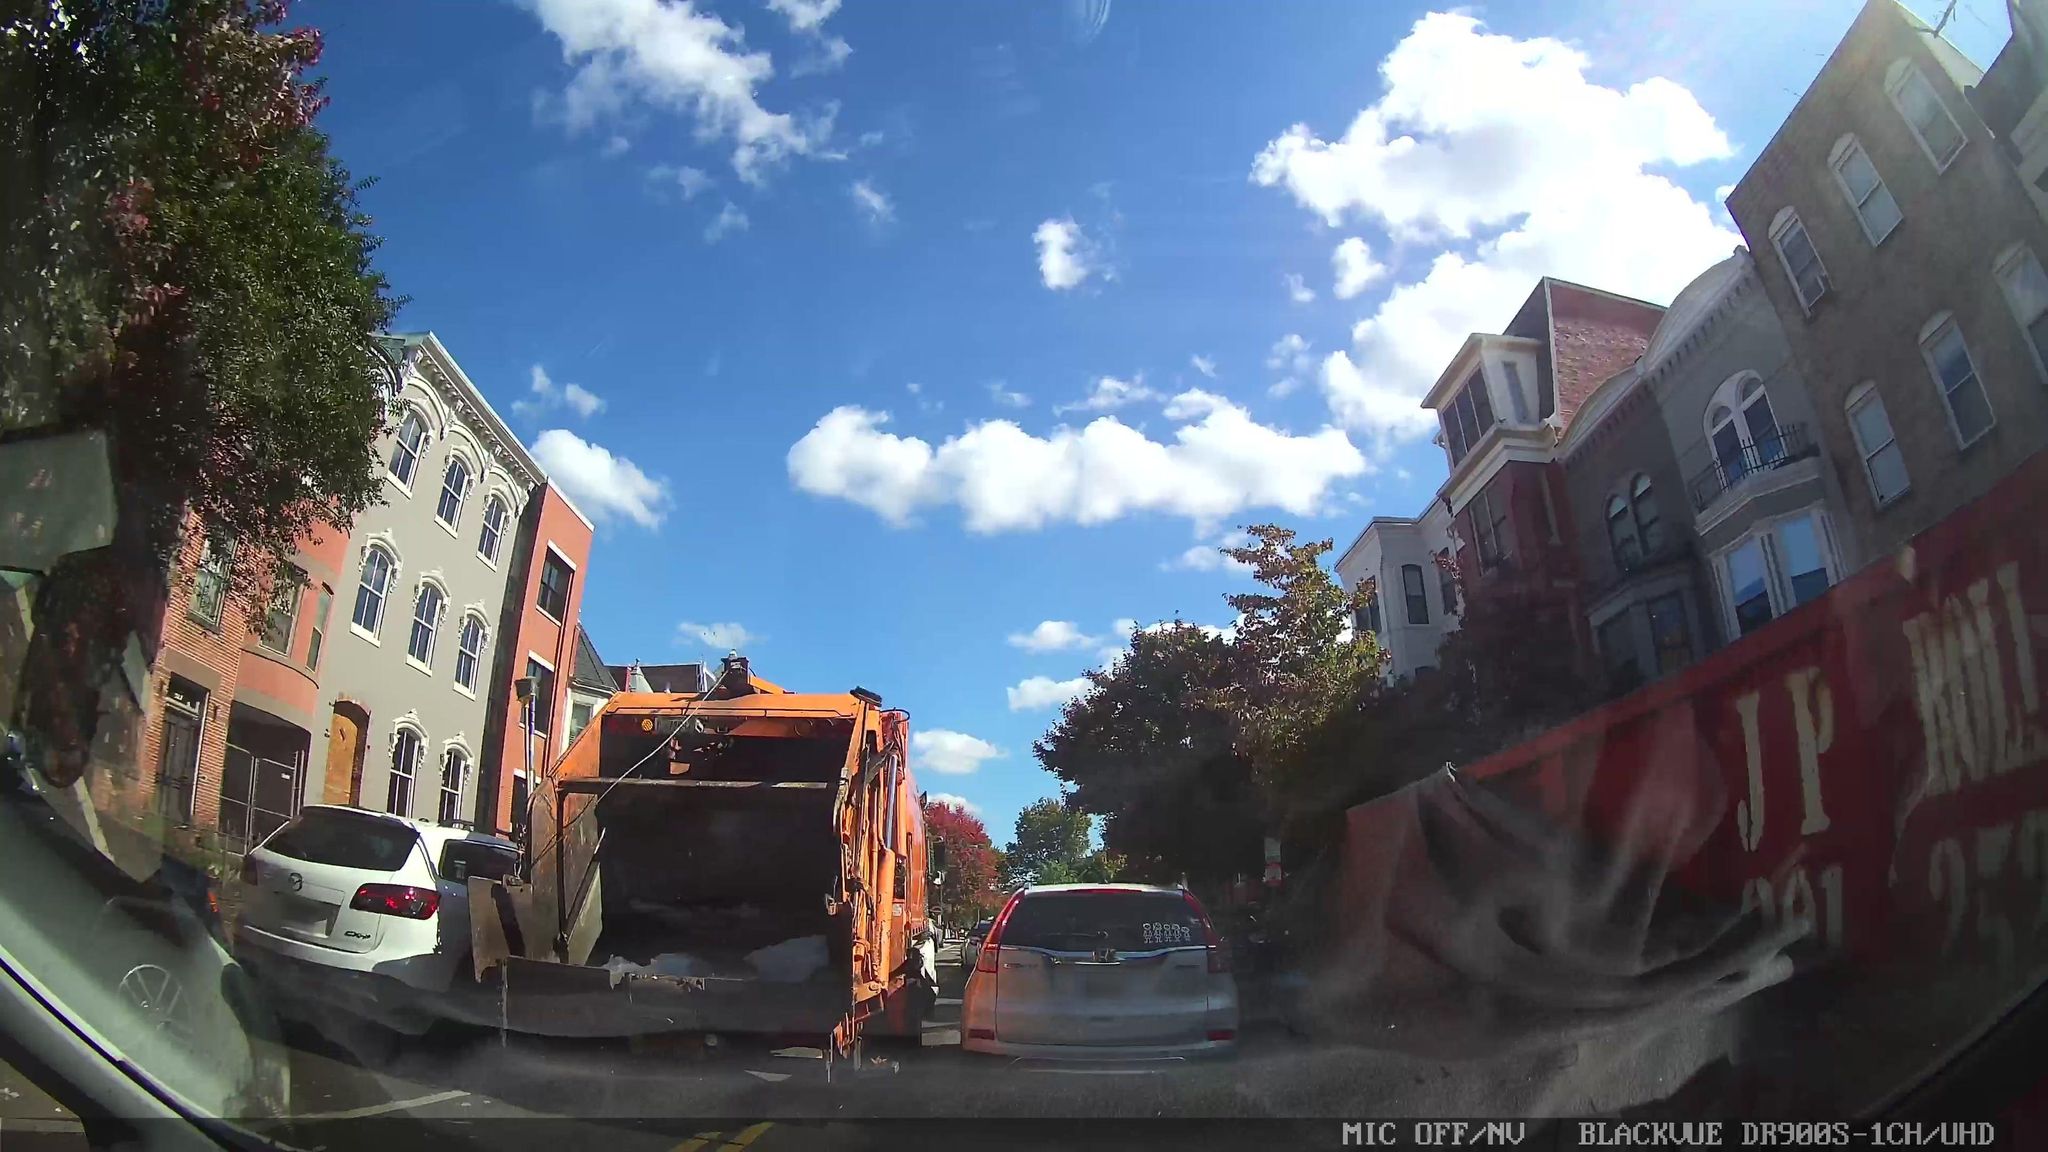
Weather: clear
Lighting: day
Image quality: good
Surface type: driving surface
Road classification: residential
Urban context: urban centre
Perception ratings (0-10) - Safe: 1.18, Lively: 1.72, Beautiful: 5.5, Boring: 7.55, Depressing: 3.91, Wealthy: 3.65